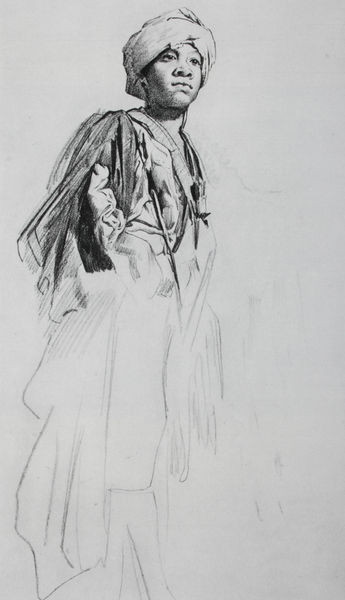
Titel: Junger Marrokaner
Künstler: Frank Buchser
Standort: Basel
Institution: Kunstmuseum
Schlagwörter: dunkel, hand, kopf, mann, schatten, umhang, weiß, hell, licht, mund, nase, ohr, schwarz, skizze, zeichnung, anlage, blick, tuch, hochformat, hemd, jacke, jung, augen, falten, gesicht, kleidung, mensch, stehen, bild, bildnis, hals, portrait, porträt, gehen, gewand, mantel, stoff, adel, kind, bruststück, kontrast, kopfbedeckung, lächeln, bein, papier, umrisse, studie, afrika, grafik, graphik, linien, könig, riemen, manteau, junge, oberkörper, striche, umriss, neger, hälfte, stolz, knabe, orient, orientalisch, linie, kohle, druck, schwarzweiss, schraffur, radierung, scharz, uniform, bleistift, entwurf, kohlezeichnung, stift, unvollendet, kerl, bleistiftzeichnung, tracht, arabisch, jüngling, junger mann, afrikaner, schwarzer, sklave, untersicht, oberteil, prinz, gehend, mohr, unfertig, kopfschmuck, turban, format, arabien, kleiner, araber, ägypten, hell dunkel kontrast, enfant, froschperspektive, graphit, vorne, esquisse, dessin, hochrechteckig, vorstudie, unvollständig, beduine, muck, orientale, nordafrika, garcon, jeune, ligne, lignes, orientalisme, afrikanisch, inder, andeutung, negroid, ausarbeitung, marokkanisch, tunesien, typ, afro, mor, delacroix, türban, orientaliste, africain, exotic, fahlstellen, skizzierung, unfertif, exotique, halbfertig, negerjunge, oriernt, beduiene, incomplet, demi, riehmen, sacoche, bournous, maroccais, toruban, tourban, gracon, semi